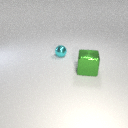
large green metal cube to the right of small cyan metal sphere